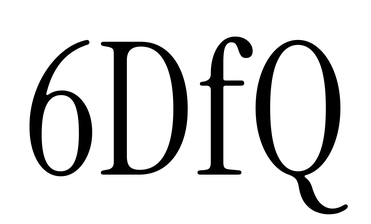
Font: InstrumentSerif-Regular